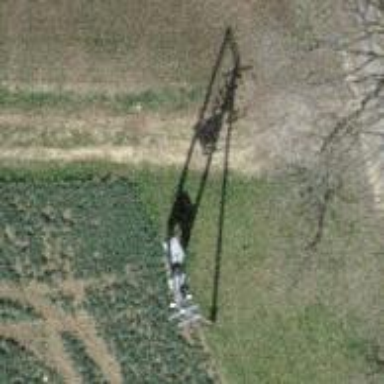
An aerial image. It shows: Power pole.